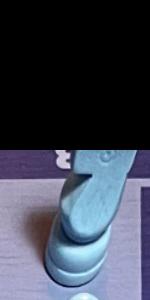
Label: Knight_White